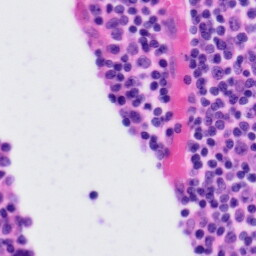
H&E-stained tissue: Tonsil